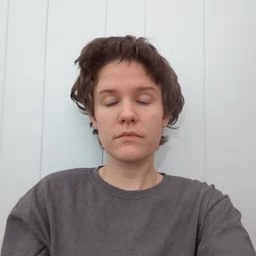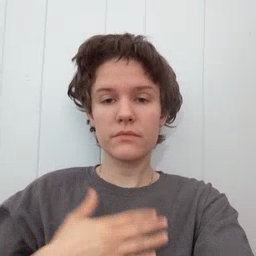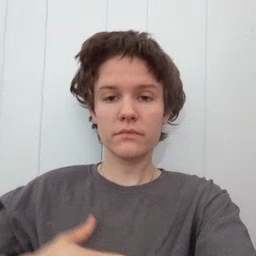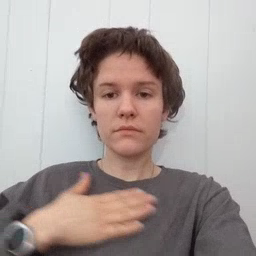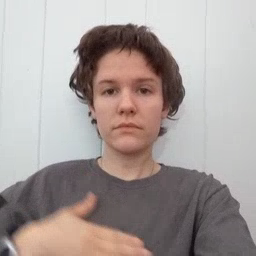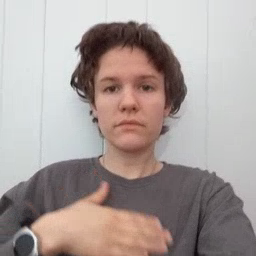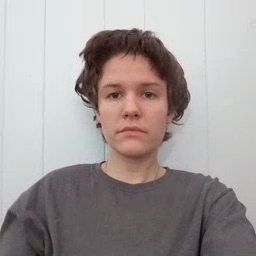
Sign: please